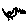
Label: bird